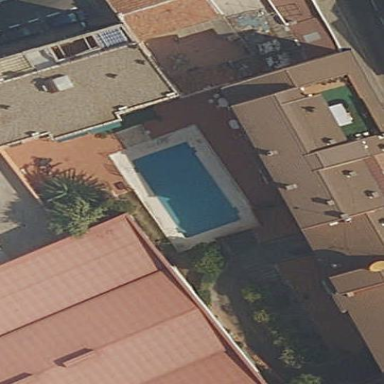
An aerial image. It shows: Swimming pool located in leisure land.